Question: I am trying to create an add-in by using the article below
<URL>
I know this article is a bit outdated but i managed to get as far as this article again
<URL>
here once i reached when the part adding the external program to run upon debug i was met with this nasty error

is there any good article to show how to do the add-in using the VS2010 for the SMSS2008r2?
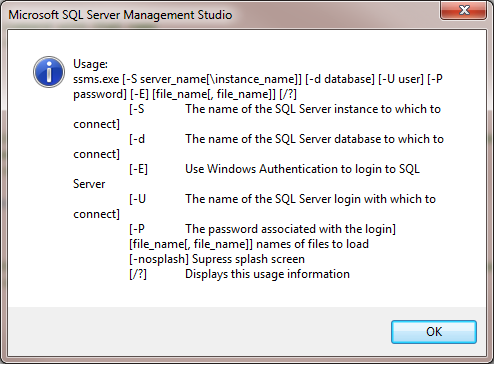
Answer: Do you have a problem starting the debug ?
You have to specify SSMS without any parameters - it must be enough.
But I have "bad news" for you: I have also developed an add-in and during development the problem that I have faced was:
you can debug SSMS2008 Add-In only from VS2008 (full or express) and you can defbug
SSMS2012 add-in only from VS2010
If you "cross" versions, you have to put a message box in your add-in and then attach to process.
Check my add-in - ssmsboost - maybe you will not need to write your own :) New feature requests are welcome. Also check ssms tools pack - it is also very popular one.